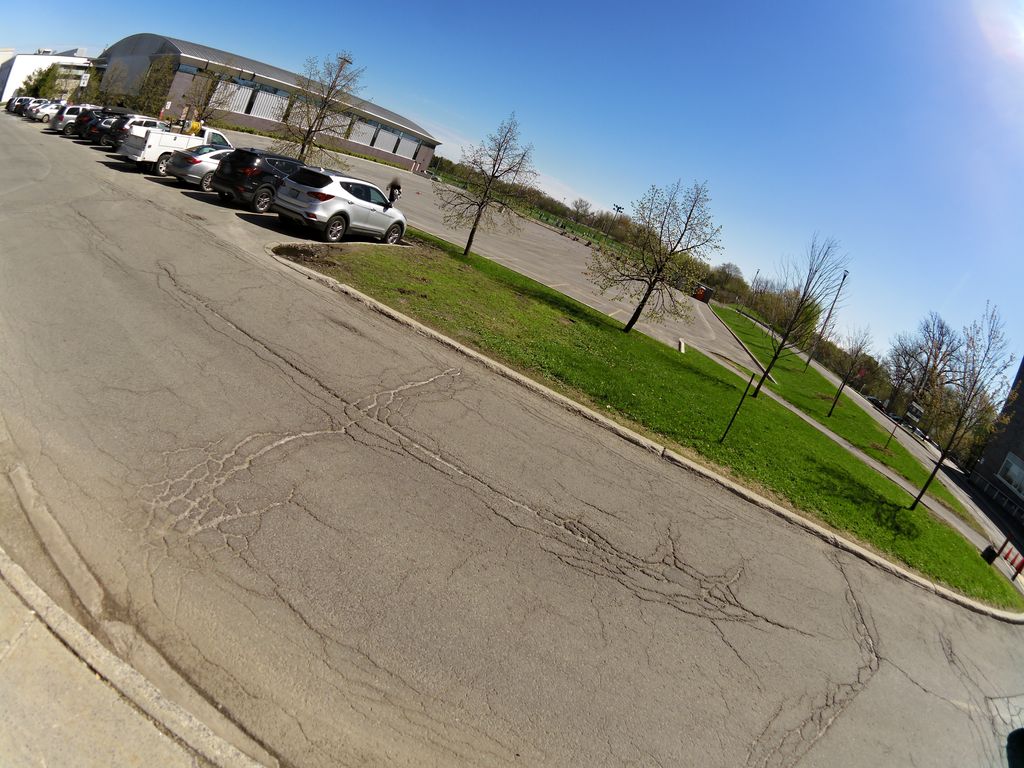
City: ottawa-gatineau